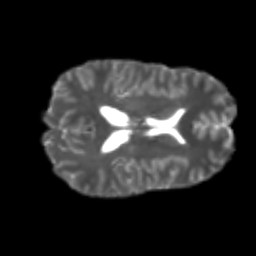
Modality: T2w
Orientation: axial
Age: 22
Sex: male
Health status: healthy
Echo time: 0.074 s